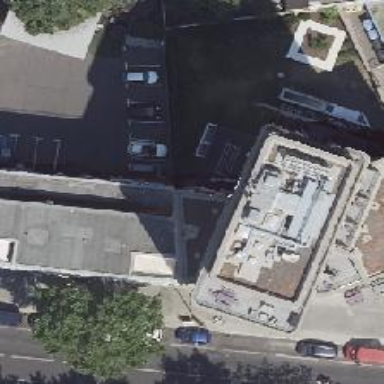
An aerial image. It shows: Part of building.